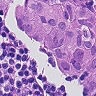
Metastatic tissue present: yes